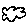
Label: cloud